Question: I am trying to make an image which holds the ascii values of a array of characters.
Each pixel must contain ascii value of each characters in the text.
I wrote the image using 'imwrite', but when i try to access the image using 'imread' the value of the pixels is different.
My program is:
'''
#include <opencv2/core/core.hpp>
#include <opencv2/imgproc/imgproc.hpp>
#include <opencv2/highgui/highgui.hpp>
#include<iostream>
using namespace cv;
using namespace std;
void makeimage()
{
Mat img(100,100,CV_8UC3);
for(int i=0;i<100;++i)
{
for(int j=0;j<100;++j)
{
img.at<Vec3b>(i,j)[0]='a';
img.at<Vec3b>(i,j)[1]='b';
img.at<Vec3b>(i,j)[2]='c';
}
}
imwrite("image.jpg",img);
}
void readimage()
{
Mat image=imread("image.jpg",IMREAD_UNCHANGED);
for(int i=0;i<100;++i)
{
for(int j=0;j<100;++j)
{
cout<<(char)image.at<Vec3b>(i,j)[0 ];
cout<<(char)image.at<Vec3b>(i,j)[1 ];
cout<<(char)image.at<Vec3b>(i,j)[2 ]<<" ";
}
}
}
int main(int argc, char *argv[])
{
makeimage();
readimage();
waitKey(0);
return 0;
}
'''
The output is shown in the image

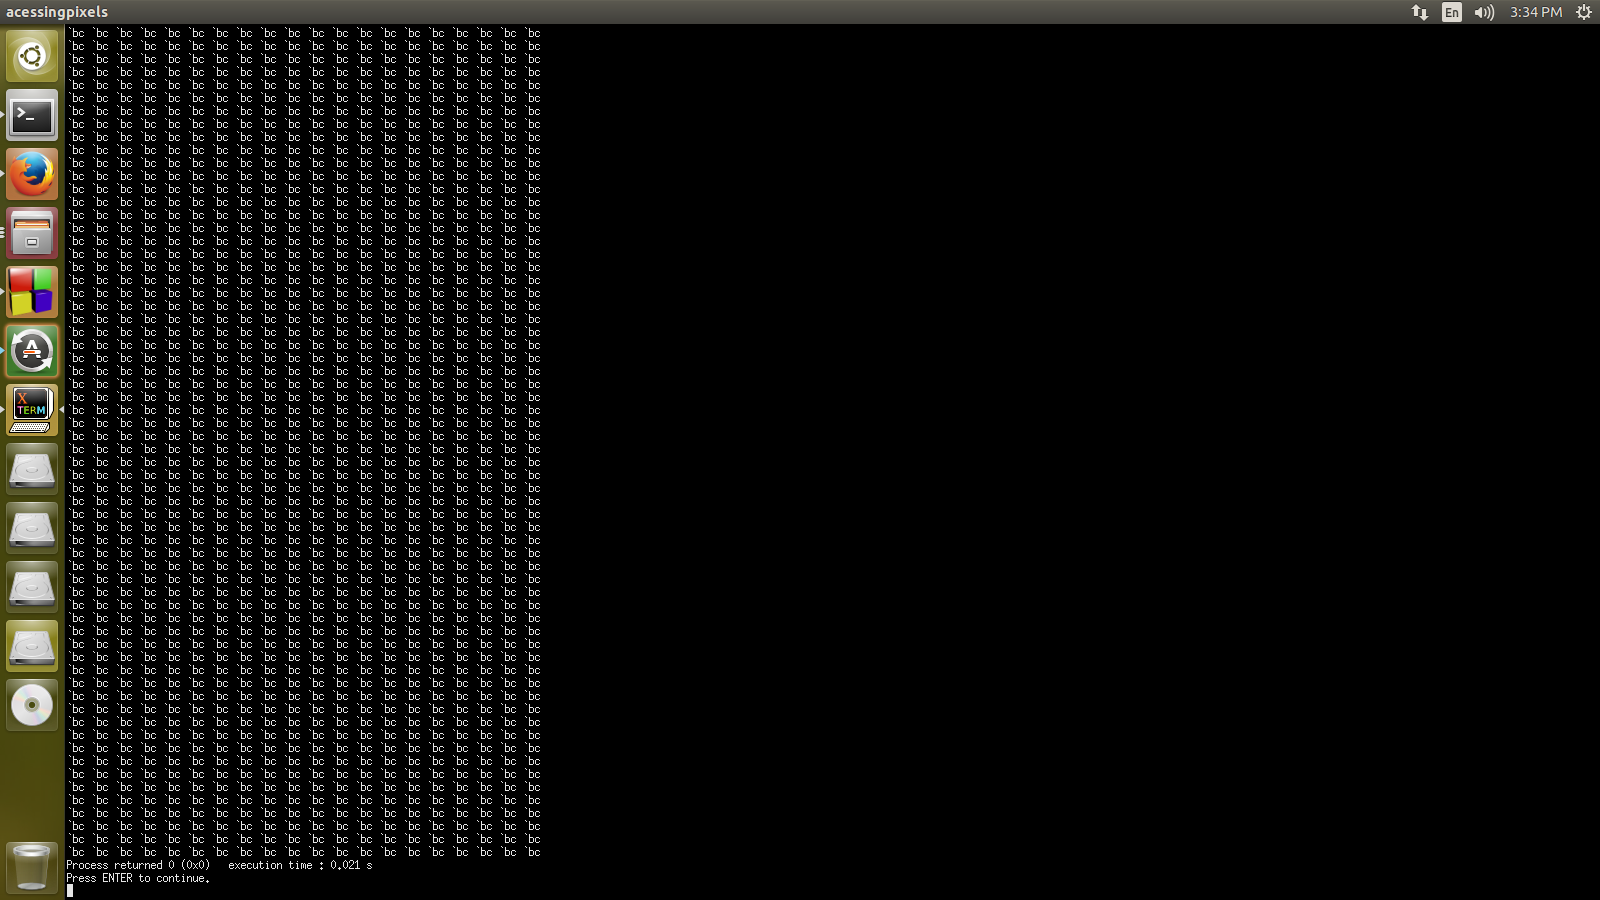
Answer: You are saving your image in , a lossy format that compresses the image and thus modifies the values.
Save your image in a lossless format, like , and it will work as expected.
'''
...
imwrite("image.png",img);
...
Mat image=imread("image.png",IMREAD_UNCHANGED);
'''